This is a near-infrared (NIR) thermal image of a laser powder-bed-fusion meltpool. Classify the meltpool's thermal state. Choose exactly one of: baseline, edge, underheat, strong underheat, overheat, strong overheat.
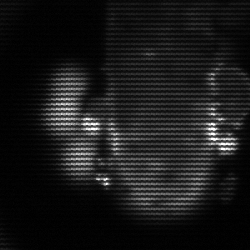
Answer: strong underheat